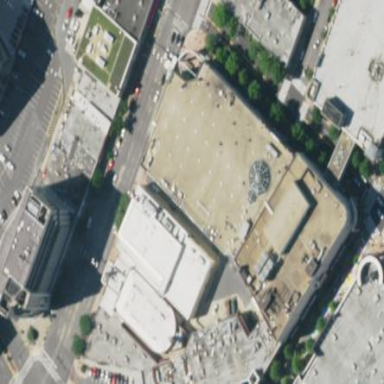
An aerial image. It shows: Cinema building.